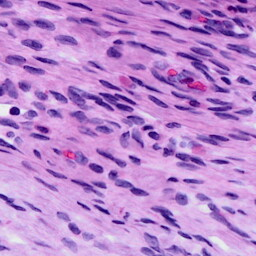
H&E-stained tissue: Cervix